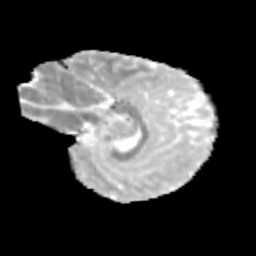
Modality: MD
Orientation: sagittal
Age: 9
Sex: female
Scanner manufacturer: siemens
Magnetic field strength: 3 T
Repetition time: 3.8 s
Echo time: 0.07 s